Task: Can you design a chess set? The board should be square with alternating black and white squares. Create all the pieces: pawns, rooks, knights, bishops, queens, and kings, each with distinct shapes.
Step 4006:
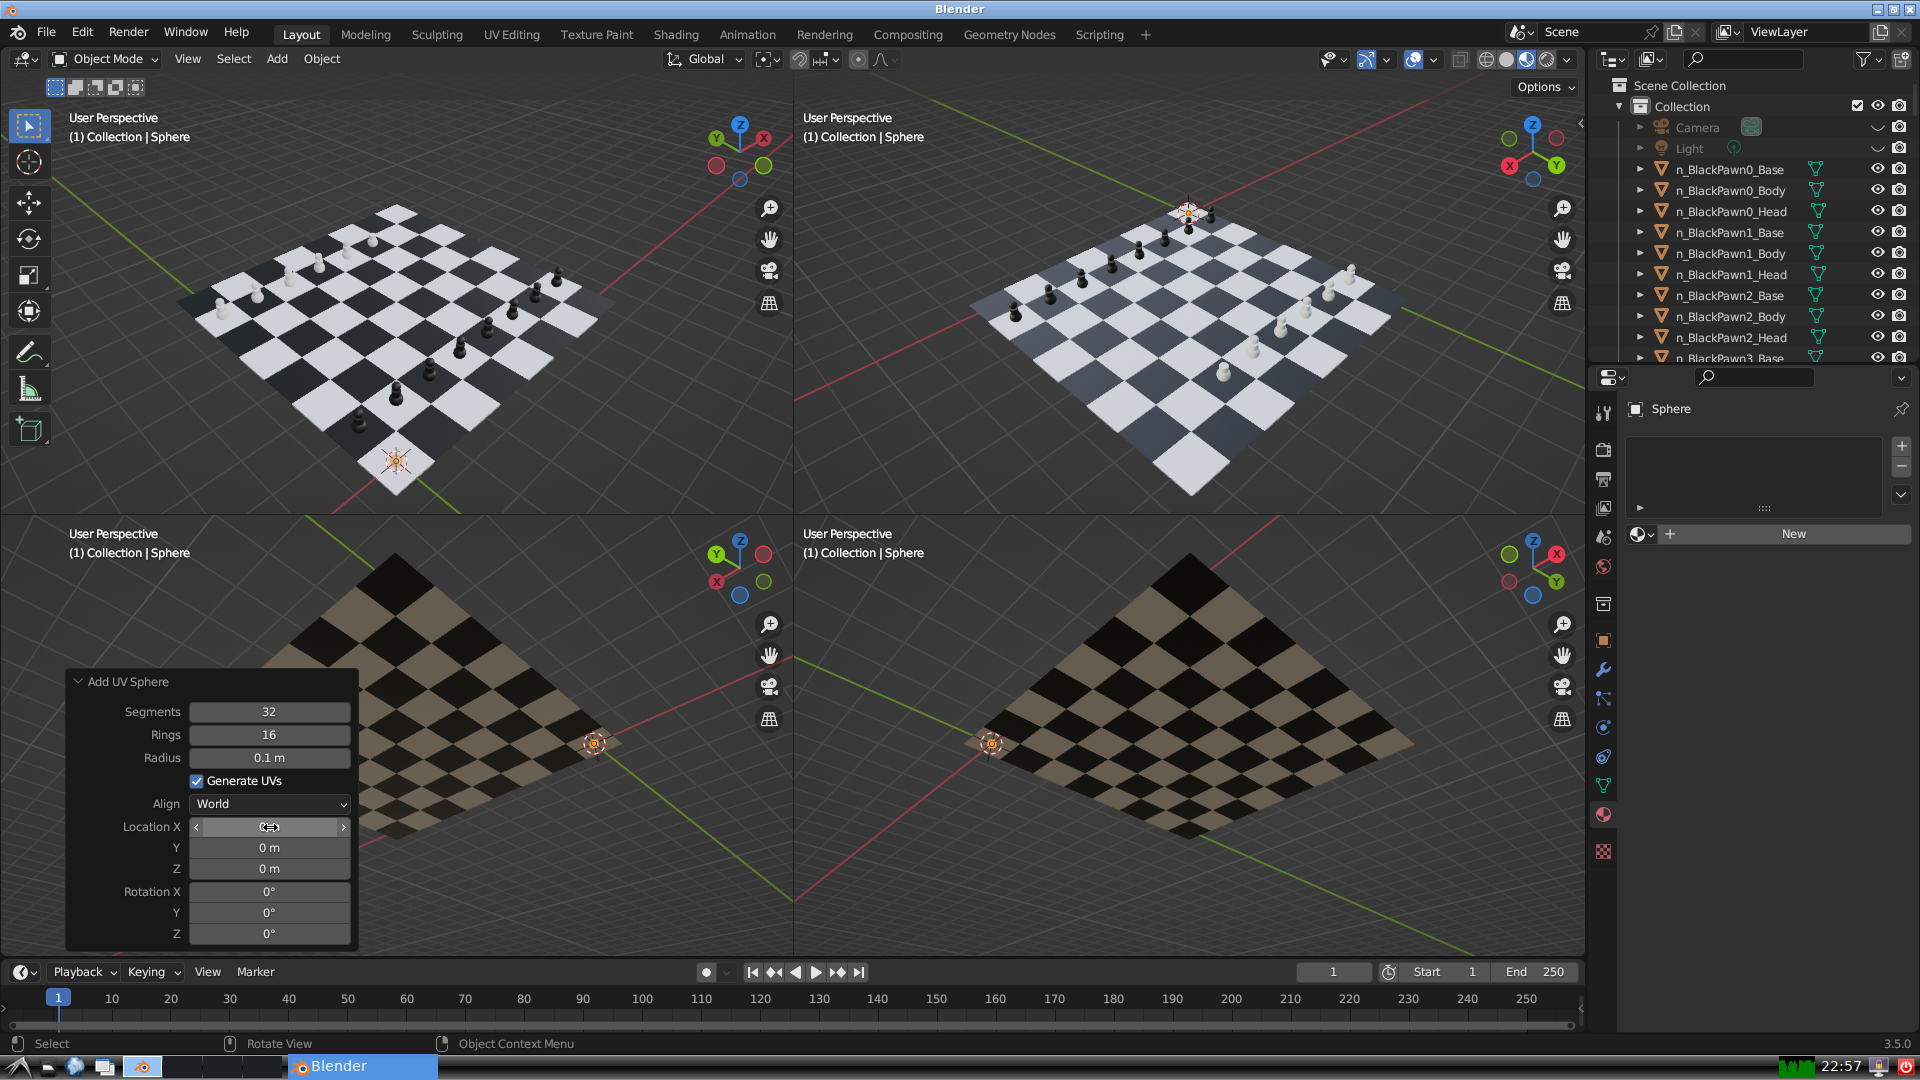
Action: click: no